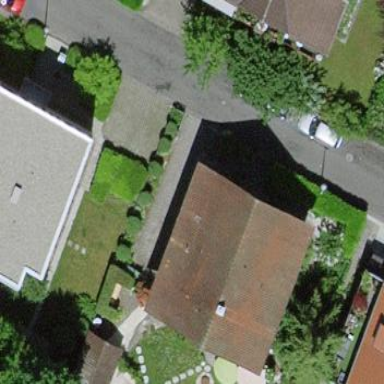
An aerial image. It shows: House with pyramidal roof shape.